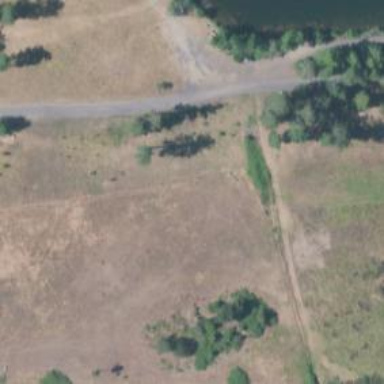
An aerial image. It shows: Disc golf pitch for leisure sports on the land.